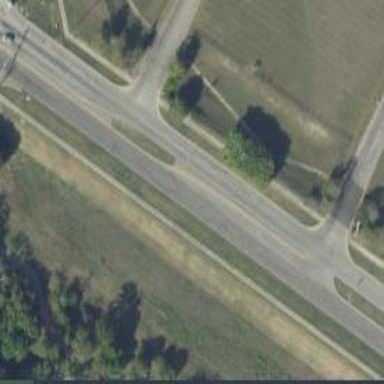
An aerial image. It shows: Secondary road.